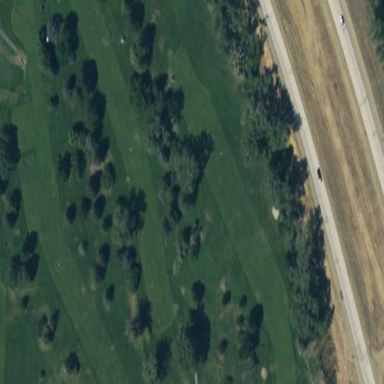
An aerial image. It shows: Mowed grass area designated as golf fairway.